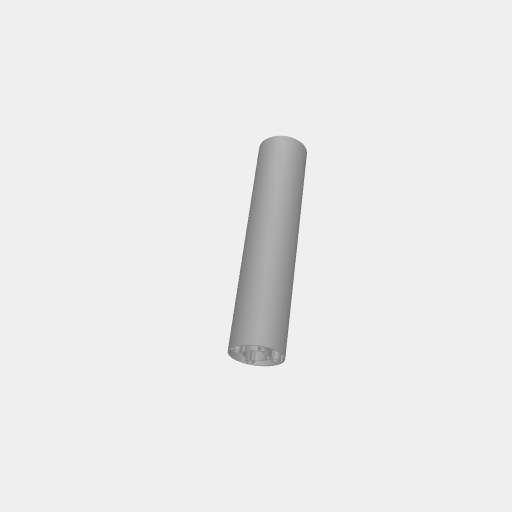
Part: GoTUBE144